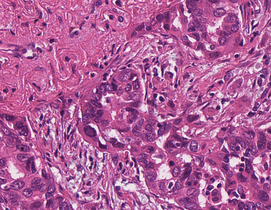
Tumor epithelial tissue: yes
Tumor-associated stroma tissue: yes
Normal tissue: no